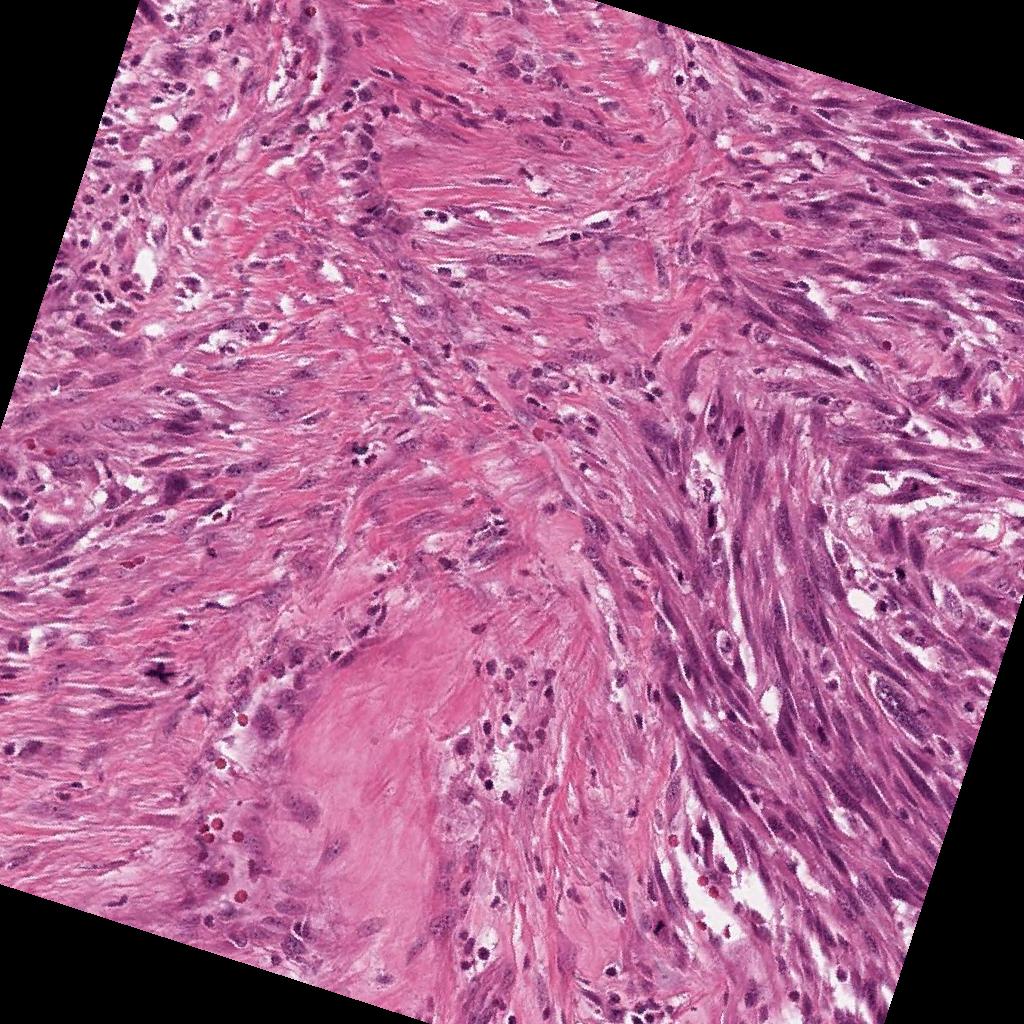
Label: Viable